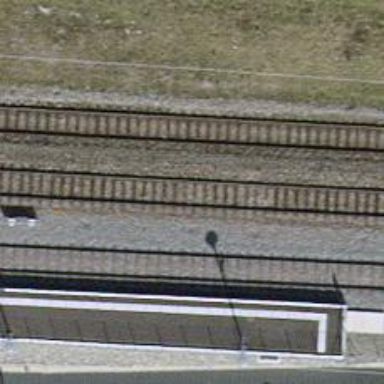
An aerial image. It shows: Single-track railway with electrified contact lines.